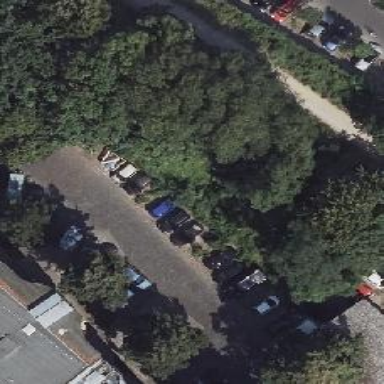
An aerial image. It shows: Deciduous broadleaved tree. There is parking obstacle present.